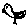
Label: bird